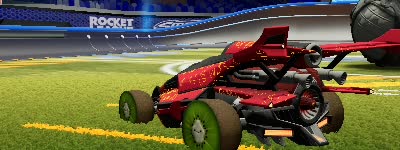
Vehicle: aftershock